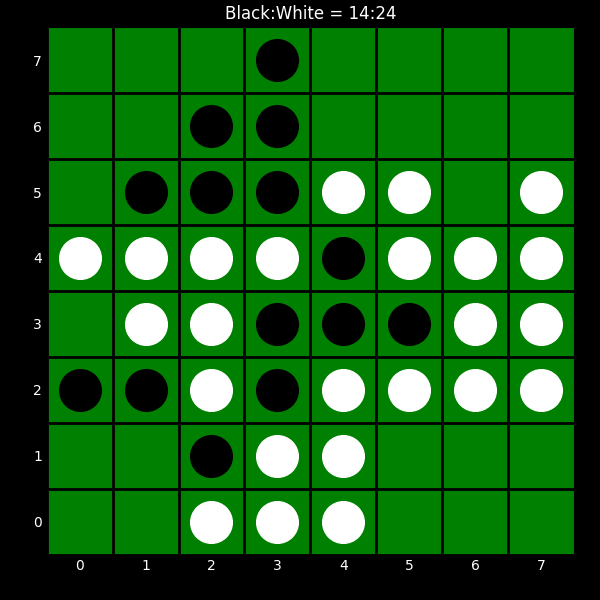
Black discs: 14
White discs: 24